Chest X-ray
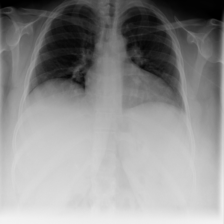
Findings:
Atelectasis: negative
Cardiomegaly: negative
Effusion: negative
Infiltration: negative
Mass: negative
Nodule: negative
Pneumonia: negative
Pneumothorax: negative
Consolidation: negative
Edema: negative
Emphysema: negative
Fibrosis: negative
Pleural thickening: negative
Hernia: negative